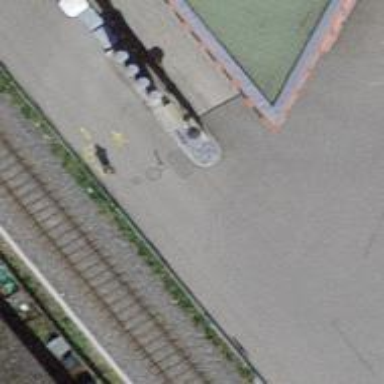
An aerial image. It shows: Bollard barrier.